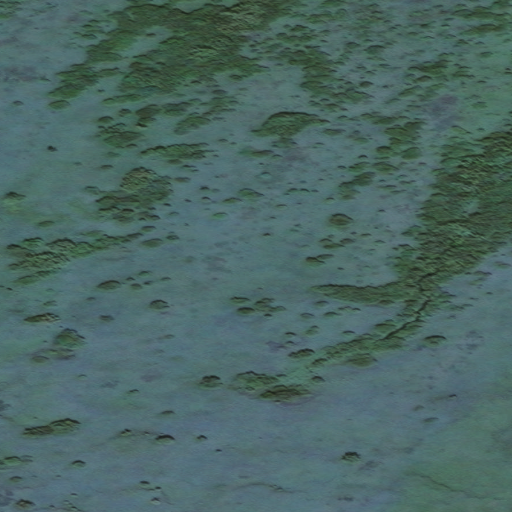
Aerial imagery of mountain in Alaska named Copper Mountain containing only unknown